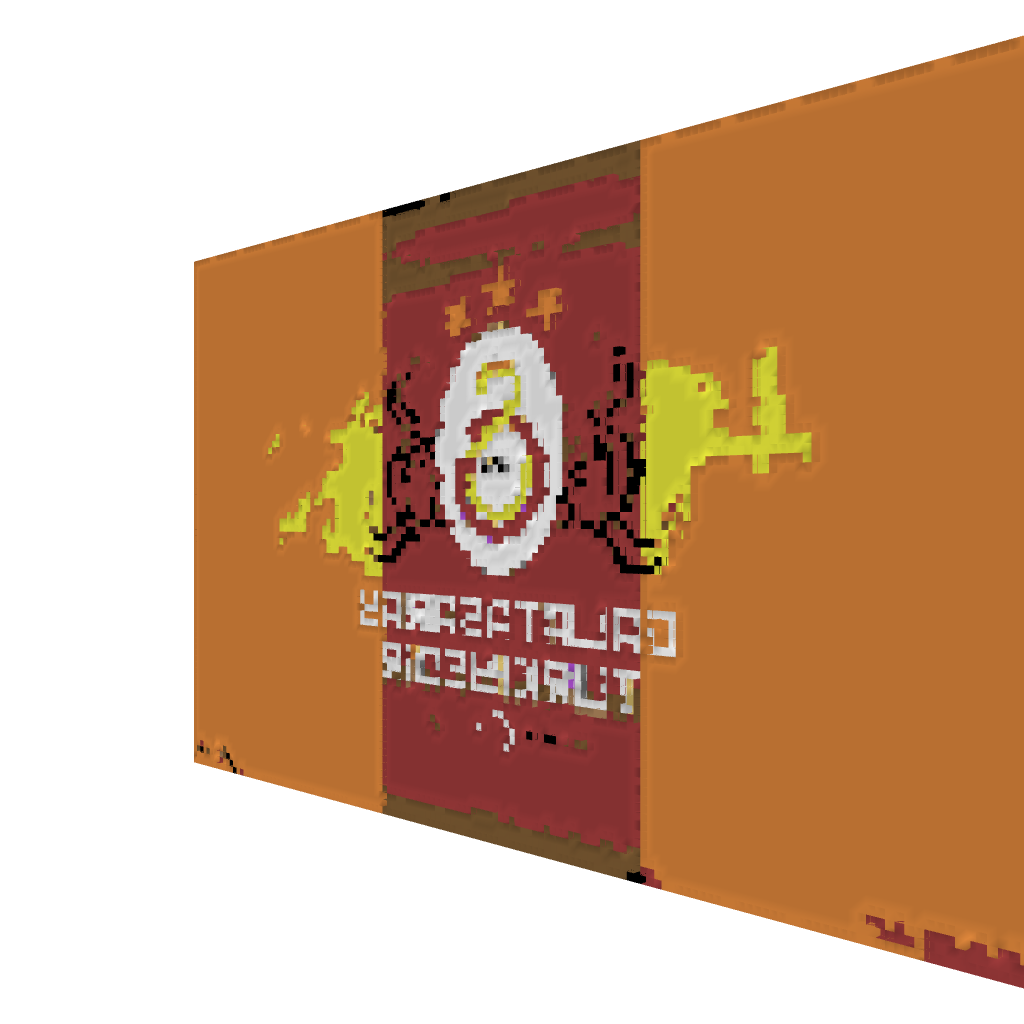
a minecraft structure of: Galatasaray schematics good quality